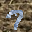
Label: 7